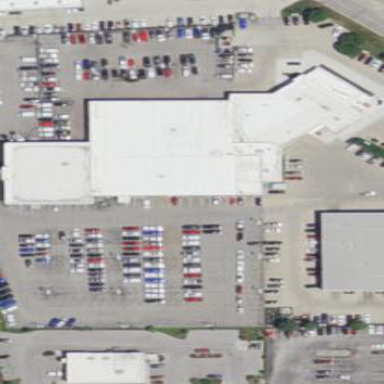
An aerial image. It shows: Car shop.